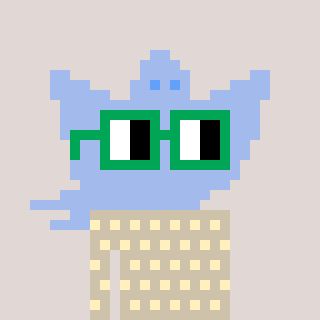
a pixel art character with square green glasses, a ghost-B-shaped head and a bege-colored body on a warm background